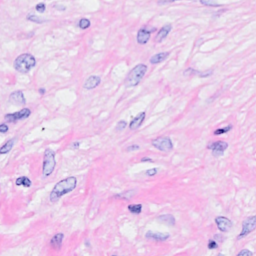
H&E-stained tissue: Breast